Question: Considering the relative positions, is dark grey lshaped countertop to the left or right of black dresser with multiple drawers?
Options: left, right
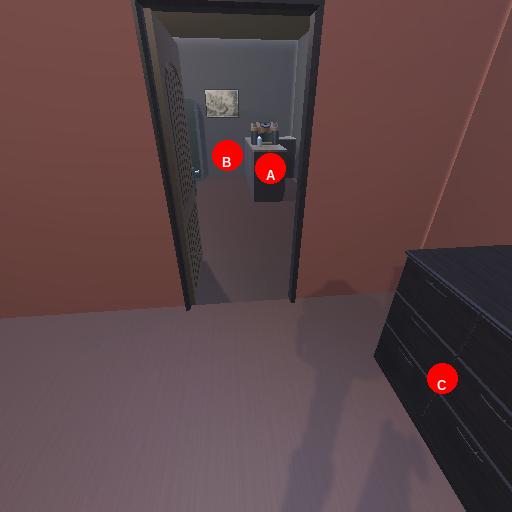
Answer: left